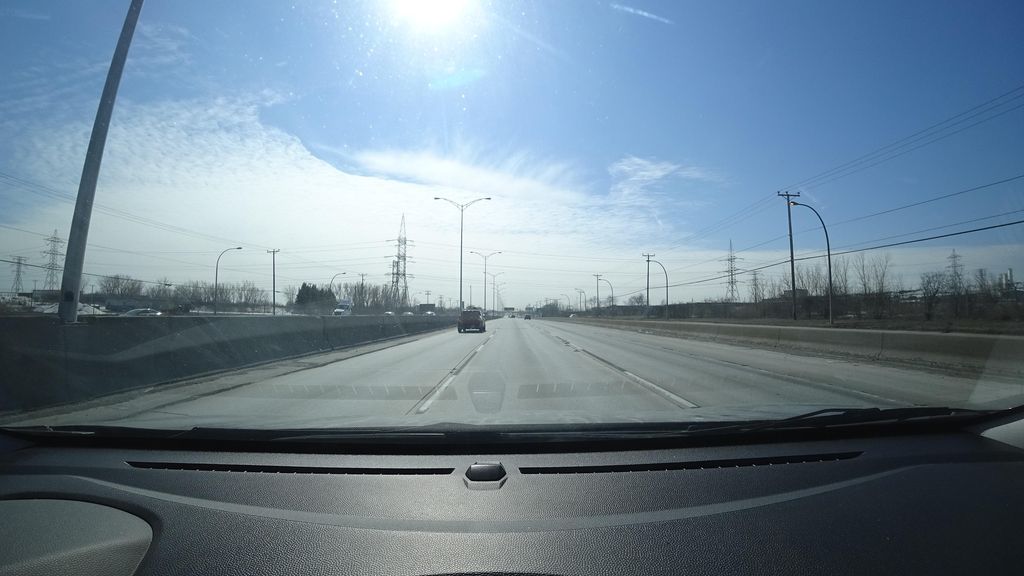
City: montreal